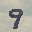
Label: 9